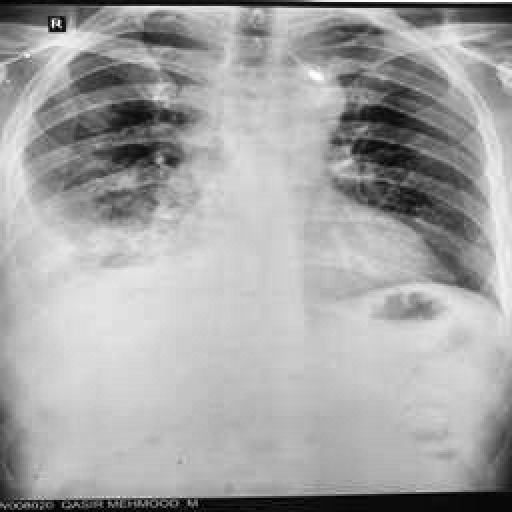
Finding: TUBERCULOSIS